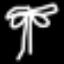
Label: palm tree